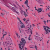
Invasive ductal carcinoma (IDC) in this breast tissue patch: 1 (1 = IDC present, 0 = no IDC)